Interaction volume radius: 5 \u00c5
Interaction volume height: 15 \u00c5
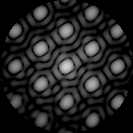
Disorder parameter: 0.02621